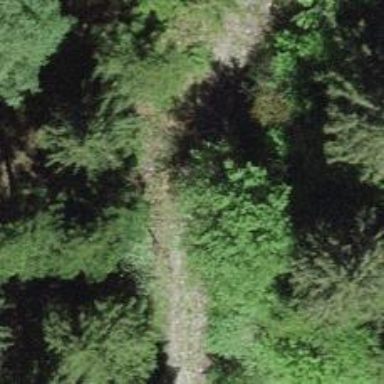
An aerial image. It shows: Soil track with grade 4 track type.